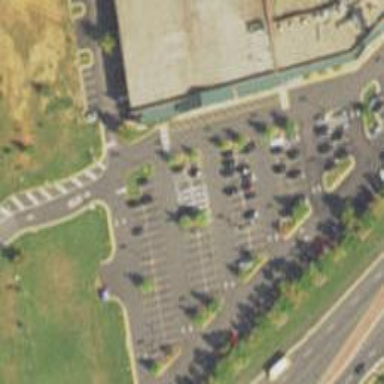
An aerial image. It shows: Parking space is available.